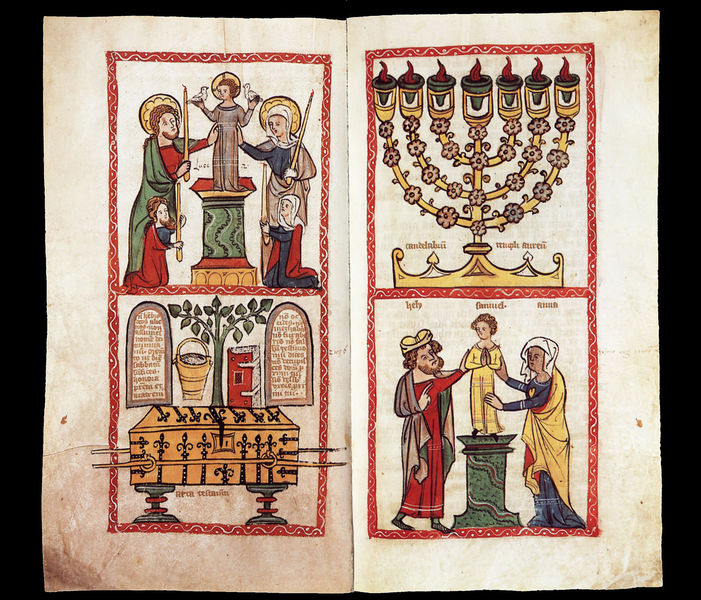
Titel: Heilsspiegel
Schlagwörter: baum, gott, mann, vogel, gelb, grün, blumen, braun, frau, hut, säule, rot, kappe, mütze, rahmen, sockel, taube, bild, hände, vögel, kind, statue, schrift, bilder, papier, stab, korb, kerzen, leuchter, podest, vier, truhe, flamme, buch, flammen, tauben, seite, illustration, schwert, schwerter, knien, beten, altar, namen, buchdruck, kasten, kerzenleuchter, heiligenschein, seiten, sarg, stäbe, nimbus, christus, jesus, heiliger, heilige, basis, eimer, maria, david, christentum, judentum, stifter, tafeln, hebräisch, heiligenscheine, kreuznimbus, buchmalerei, doppelseite, verso, nimben, jüdisch, thora, manuskript, bundeslade, illumination, recto, menorah, bnaum, himbus